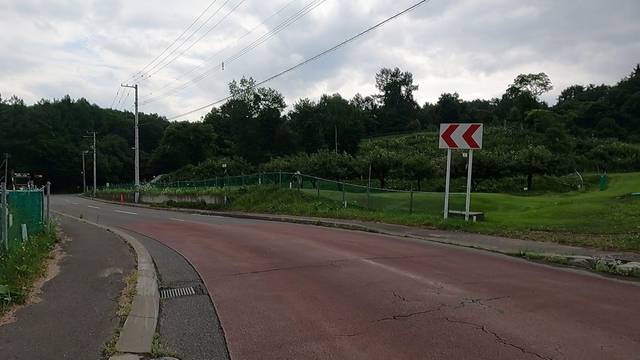
Region: Japan
Coordinates: 42.935, 141.33